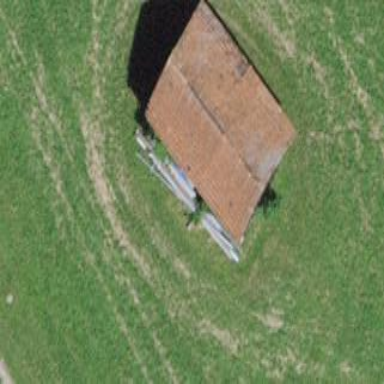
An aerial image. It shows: Shed.